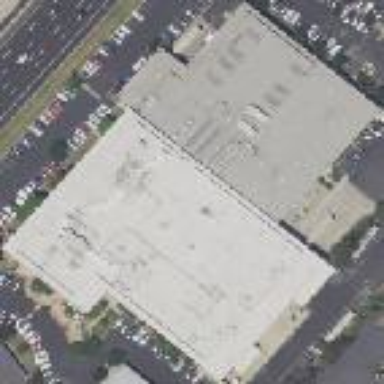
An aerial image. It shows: Industrial building.